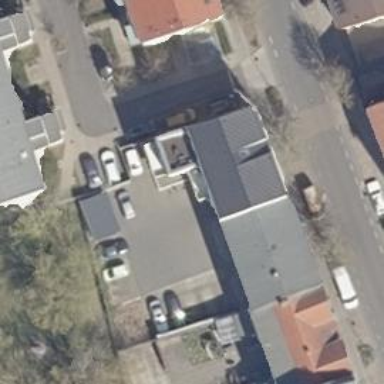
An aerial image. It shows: Image showing building with apartments.